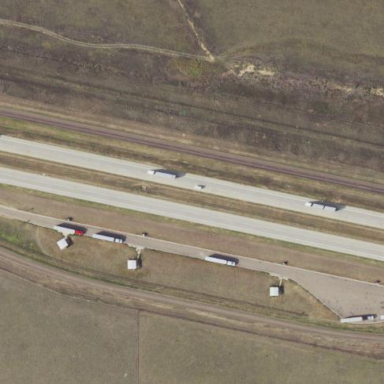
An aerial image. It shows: Rest area along the road.